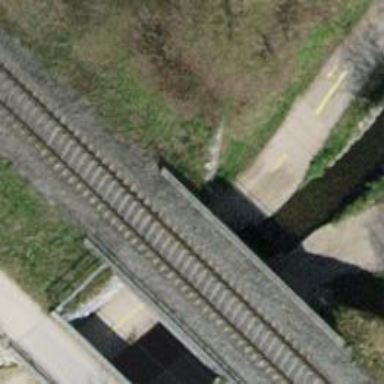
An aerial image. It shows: Railway bridge with electrified contact lines.